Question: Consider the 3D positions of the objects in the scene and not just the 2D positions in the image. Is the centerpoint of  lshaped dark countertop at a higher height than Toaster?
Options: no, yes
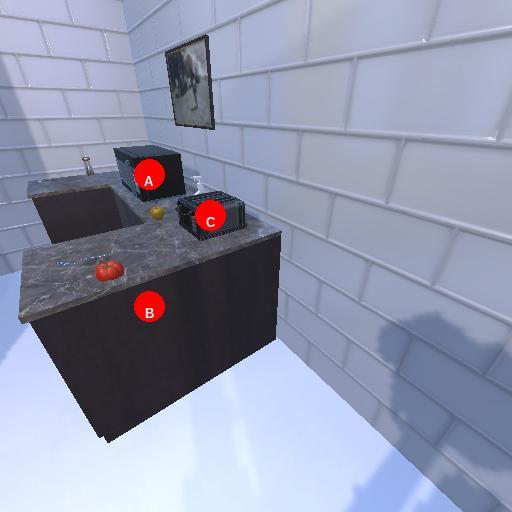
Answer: no